Question: I'm trying to resize the image in the thumbnail to fix the box size. I've tried this :
'''
Dropzone.options.myAwesomeDropzone = {
maxFiles: 20,
maxFilesize: 2,
maxThumbnailFilesize: 20,
acceptedFiles: 'image/*,.jpg,.png,.jpeg',
thumbnailWidth:"250",
thumbnailHeight:"250",
init: function() {
var dropzone = this, xhrs = [];
$.each(uploadedImages, function (index, path) {
var xhr = new XMLHttpRequest();
xhr.open('GET', path);
xhr.responseType = 'blob';//force the HTTP response, response-type header to be blob
xhr.onload = function() {
var file = new File([xhr.response], '', {'type': xhr.response.type});
//dropzone.addUploadedFile(file);
dropzone.emit("addedfile", file);
dropzone.emit("thumbnail", file, path);
dropzone.emit("complete", file);
};
xhrs.push(xhr);
xhr.send();
});
this.options.maxFiles = this.options.maxFiles - uploadedImages.count;
}
};
'''
This is the original Image how it looks :
<URL>
And this is how it's displayed :

Also I've tried :
'''
thumbnailWidth:"300",
thumbnailHeight:"300",
===
thumbnailWidth:"400",
thumbnailHeight:"400",
'''
But nothing changed, 'thumbnailWidth and thumbnailHeight' have no effect
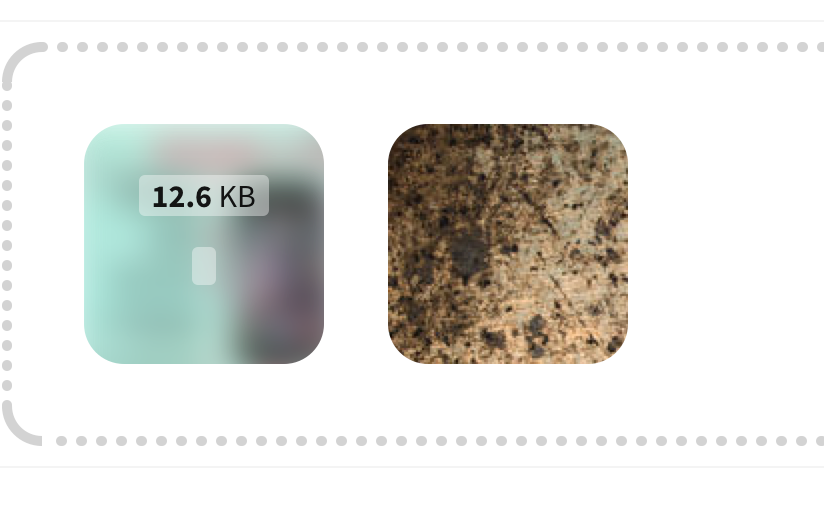
Answer: You can size a new image explicitly in javascript.
'''
var img = new Image();
img.src = 'http://files.parsetfss.com/12917a88-ac80-4e5e-a009-fc634161b79c/tfss-6c59b59f-8f57-4610-966e-31bbc203707b-samsung-galaxy-note-4-7290-002.jpg';
img.height = 300;
img.width = 300;
'''
'img' is now resized with proper dimensions.
Also, I just looked at the dropzone.js documentation and this method is probably of use. <URL>